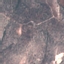
Land use / land cover: HerbaceousVegetation